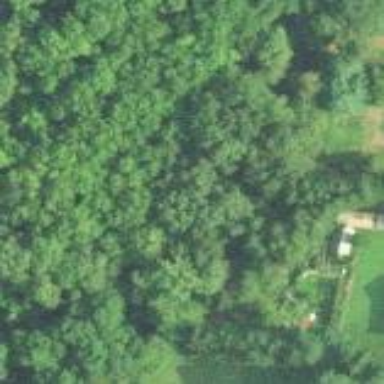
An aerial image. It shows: Nature reserve within woodland area.